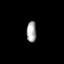
Tissue: prostate
Cell type: T cells
Senescence score: 0.361
Nuclear area (px): 197
Mean DAPI intensity: 164.914